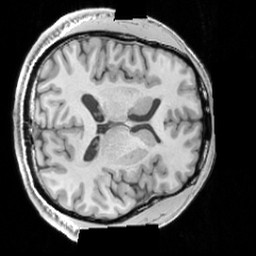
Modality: T1w
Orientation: axial
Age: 32
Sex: male
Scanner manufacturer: siemens
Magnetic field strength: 3 T
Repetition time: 1.63 s
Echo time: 0.00311 s